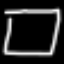
Label: square